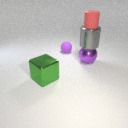
large gray metal cylinder below small red rubber cylinder